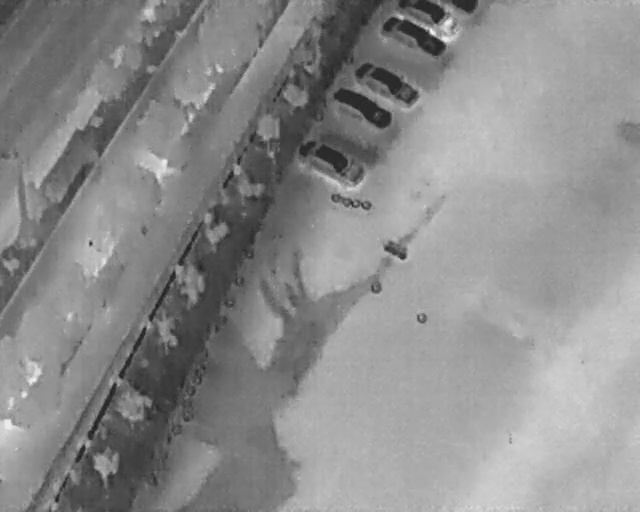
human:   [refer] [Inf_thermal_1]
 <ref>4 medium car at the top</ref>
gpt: <box>[[54, 14, 58, 27, 32], [57, 9, 62, 23, 32], [62, 0, 66, 14, 30], [64, -2, 69, 9, 2]]</box>